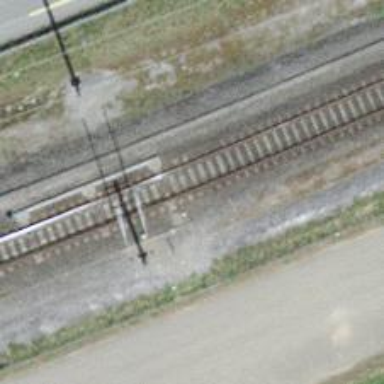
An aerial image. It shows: Railway junction.